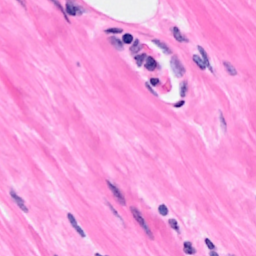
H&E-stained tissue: Breast